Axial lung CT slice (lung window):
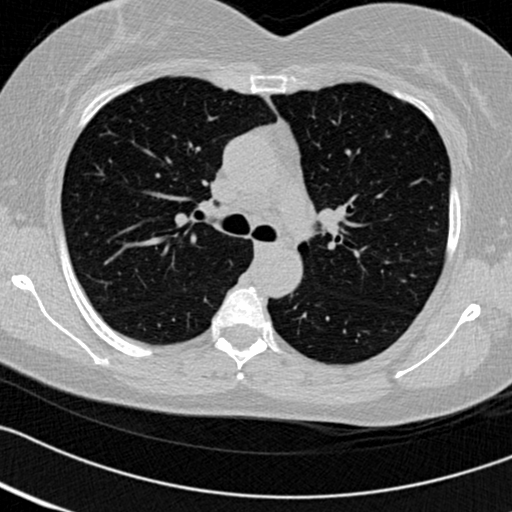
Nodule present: no